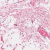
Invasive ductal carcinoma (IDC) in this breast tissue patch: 0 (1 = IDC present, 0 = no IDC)